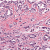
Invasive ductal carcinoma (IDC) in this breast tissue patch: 1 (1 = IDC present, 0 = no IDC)